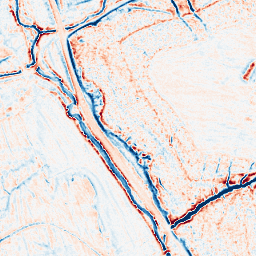
Category: edge_preserving
Decomposition family: anisotropic_diffusion
Decomposition parameters: iterations: 10
kappa: 30
gamma: 0.2
Upsampling method: bilinear
Upsampling parameters: scale: 8
Upsampling scale: 8